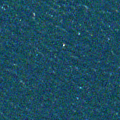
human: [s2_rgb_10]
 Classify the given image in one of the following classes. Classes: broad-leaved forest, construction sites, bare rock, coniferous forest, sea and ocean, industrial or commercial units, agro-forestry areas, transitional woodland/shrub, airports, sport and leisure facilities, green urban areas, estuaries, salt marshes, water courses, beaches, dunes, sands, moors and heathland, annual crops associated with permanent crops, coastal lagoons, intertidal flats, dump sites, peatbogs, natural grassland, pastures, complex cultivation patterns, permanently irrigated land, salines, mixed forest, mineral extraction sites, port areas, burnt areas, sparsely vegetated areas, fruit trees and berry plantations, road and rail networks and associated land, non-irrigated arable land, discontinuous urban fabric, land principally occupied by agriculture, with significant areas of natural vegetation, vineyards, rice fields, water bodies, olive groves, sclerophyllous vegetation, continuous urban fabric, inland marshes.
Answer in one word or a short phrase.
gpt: sea and ocean